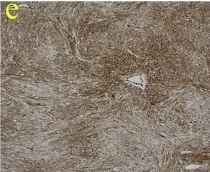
(c) The resected specimen showed a 45 x 28 x 50 mm submucosal tumor in the duodenum, compressed and extended to the uncus of the pancreas with central necrosis (arrow).
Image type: pathology (immunostaining)